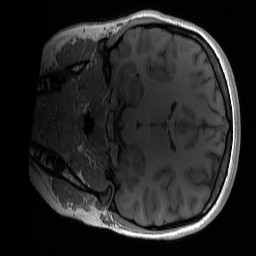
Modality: T1w
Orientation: coronal
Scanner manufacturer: siemens
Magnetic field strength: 3 T
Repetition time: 2 s
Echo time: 0.0022 s